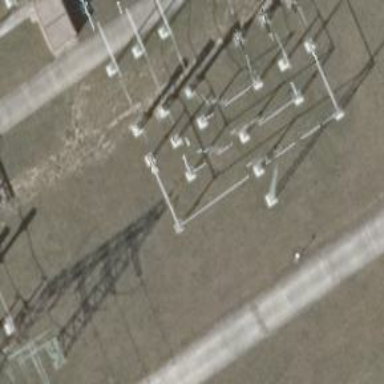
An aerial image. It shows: Bay for power lines.